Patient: sex F, age 77
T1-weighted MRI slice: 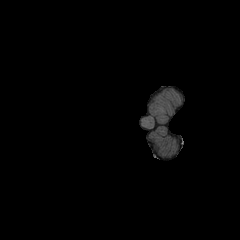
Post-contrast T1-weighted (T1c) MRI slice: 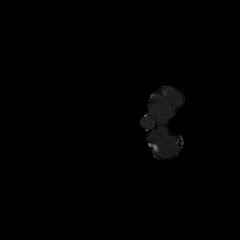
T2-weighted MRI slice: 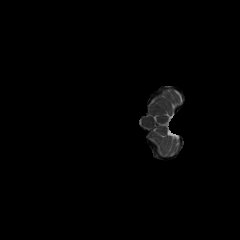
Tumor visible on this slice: no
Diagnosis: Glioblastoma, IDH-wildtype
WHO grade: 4